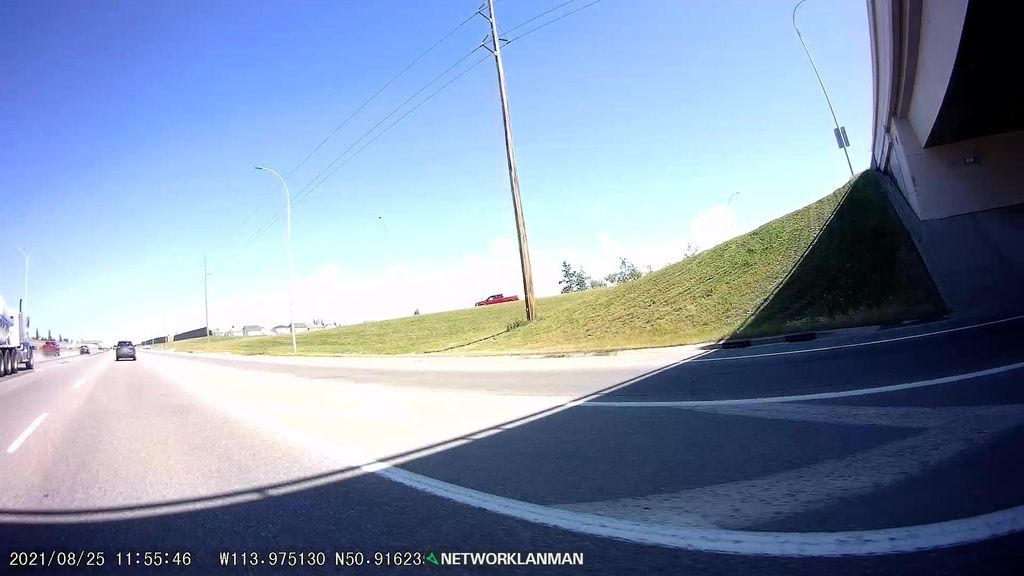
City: calgary